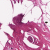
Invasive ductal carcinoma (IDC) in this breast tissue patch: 0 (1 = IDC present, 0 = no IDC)